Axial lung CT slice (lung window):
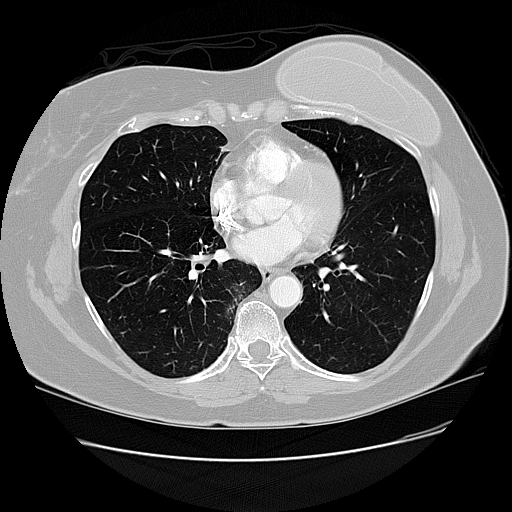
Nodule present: no